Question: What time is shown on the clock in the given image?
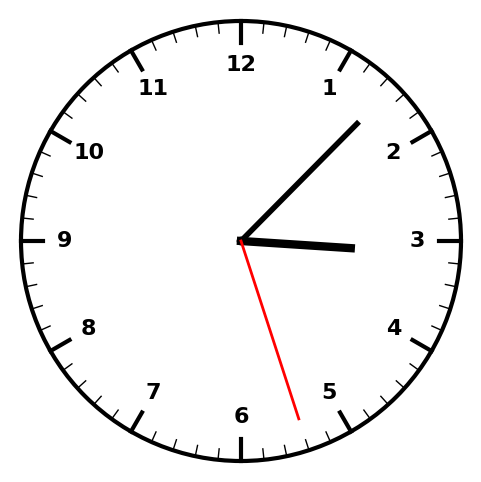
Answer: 03:07:27